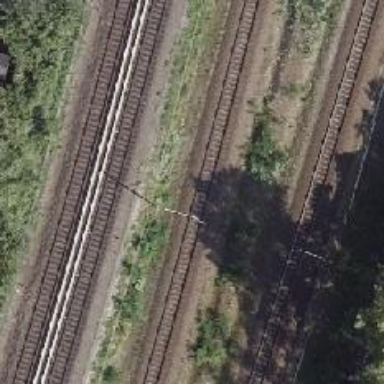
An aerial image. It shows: Railway milestone with catenary mast.